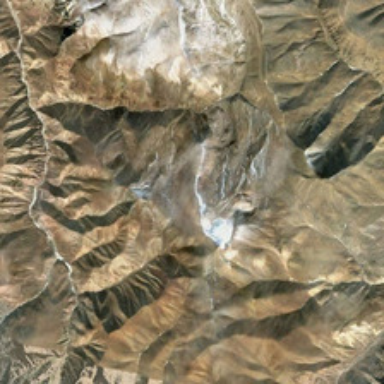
It is a large piece of yellow mountain .